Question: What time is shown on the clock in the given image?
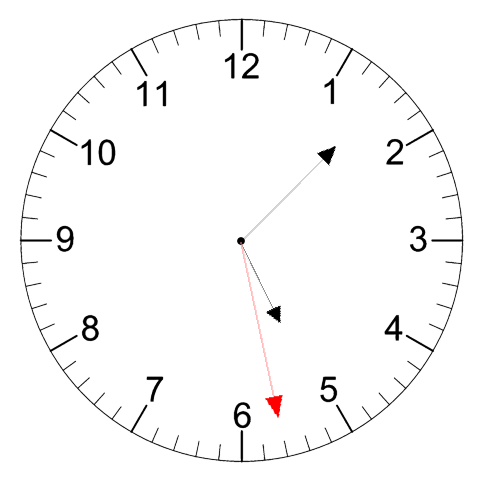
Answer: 05:07:28